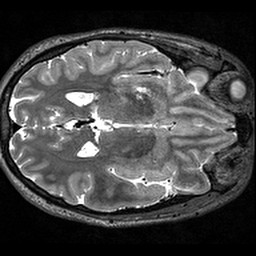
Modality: T2w
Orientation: axial
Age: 25
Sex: female
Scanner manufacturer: siemens
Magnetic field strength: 3 T
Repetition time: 3.2 s
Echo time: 0.567 s